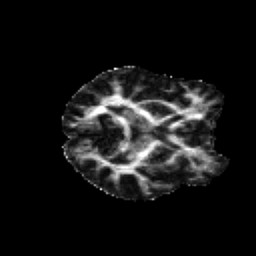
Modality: FA
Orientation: axial
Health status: healthy
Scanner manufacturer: siemens
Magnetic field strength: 3 T
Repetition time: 12 s
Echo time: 0.092 s